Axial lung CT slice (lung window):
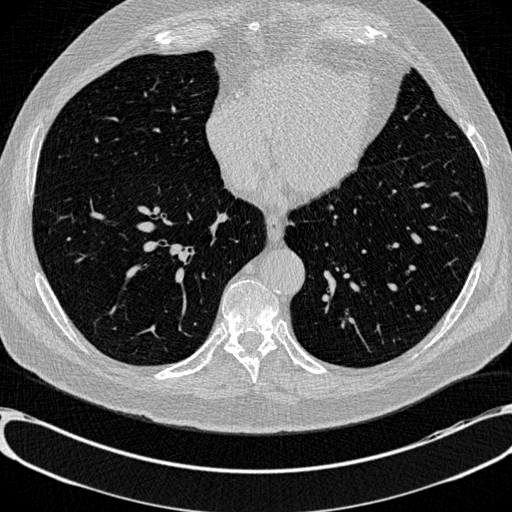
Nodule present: yes
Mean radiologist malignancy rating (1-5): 2